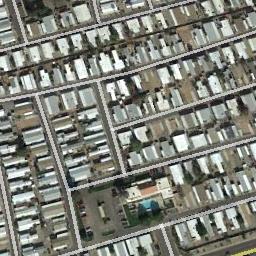
Label: residential